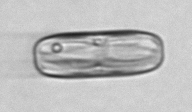
Label: Ephemera